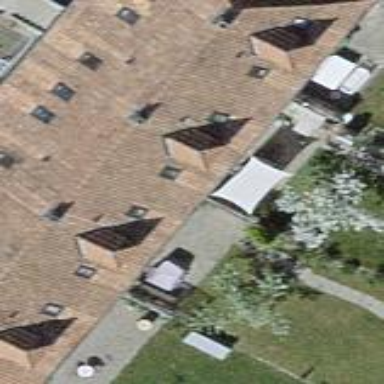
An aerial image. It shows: Residential building with gabled roof covered in maroon roof tiles. The roof orientation is across the building.